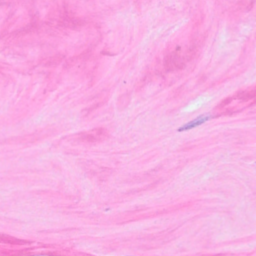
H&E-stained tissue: Breast